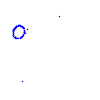
Particle: proton